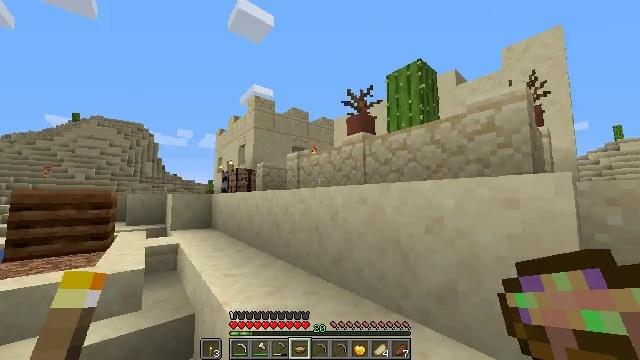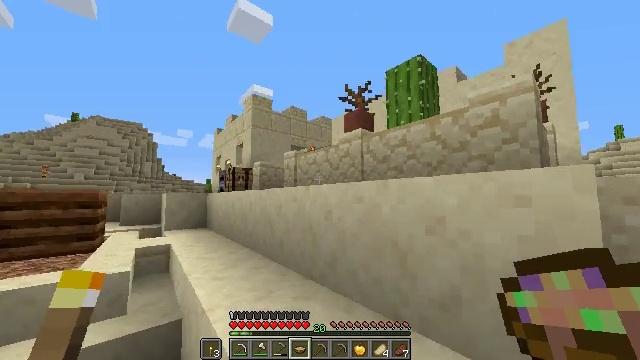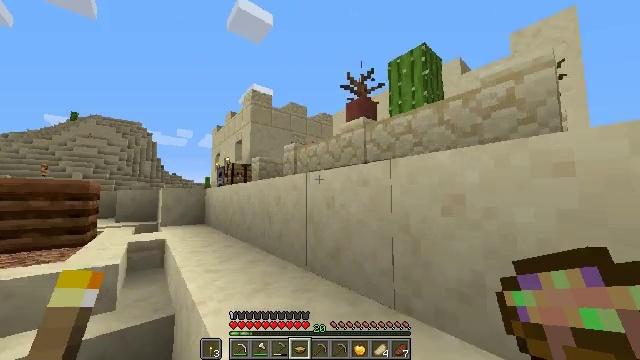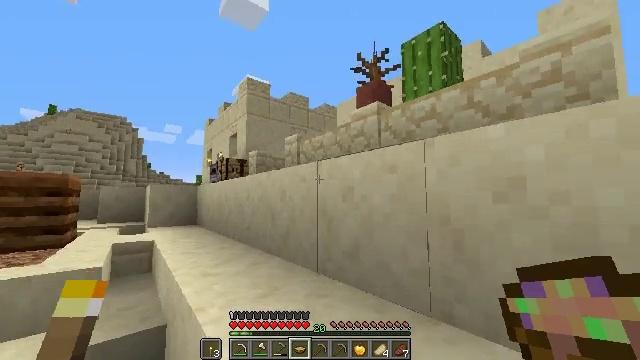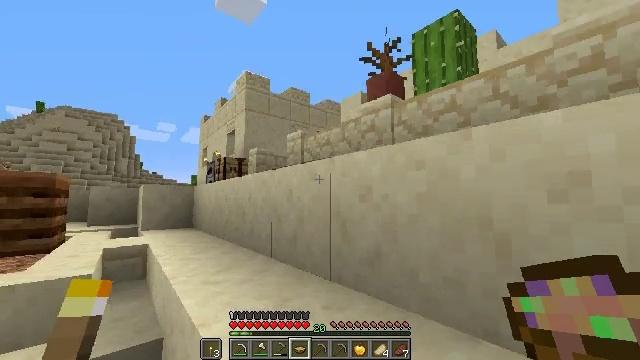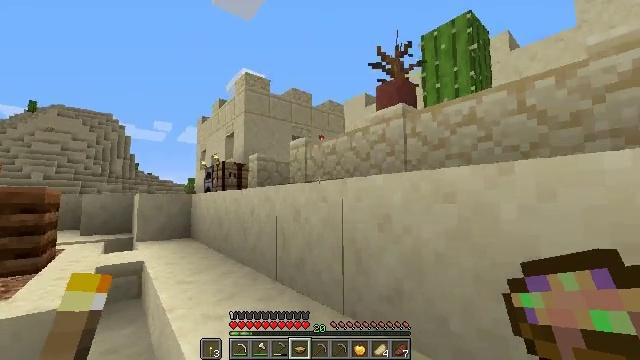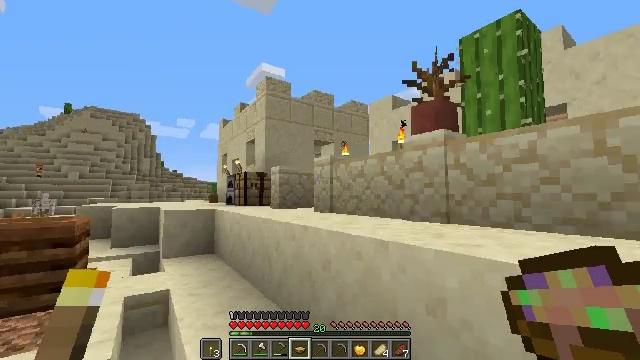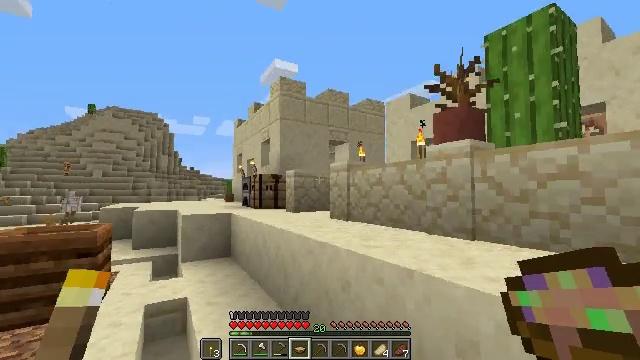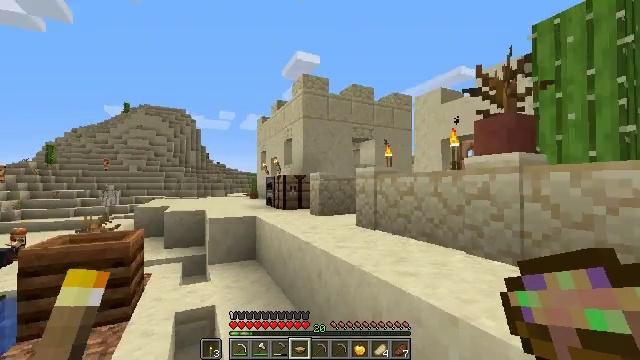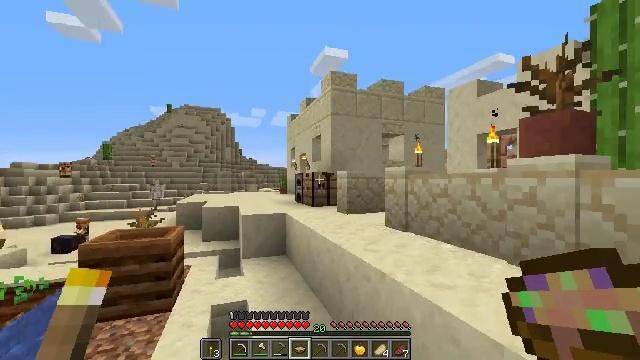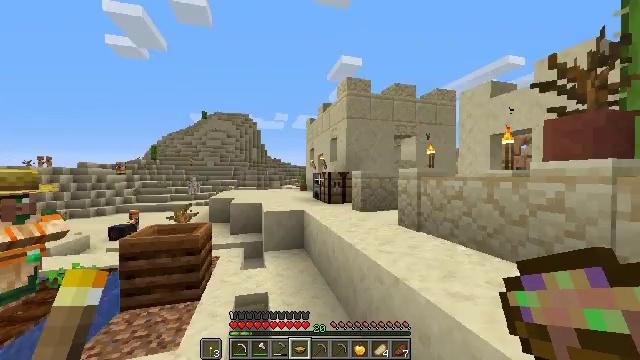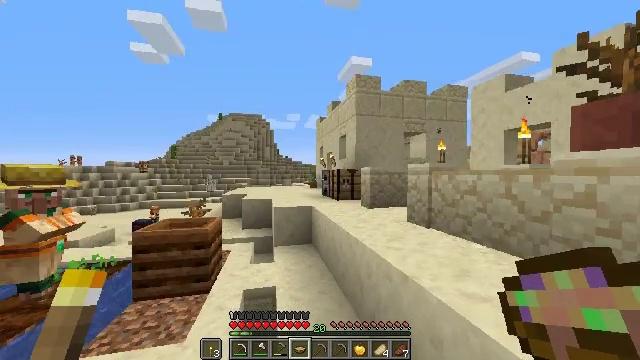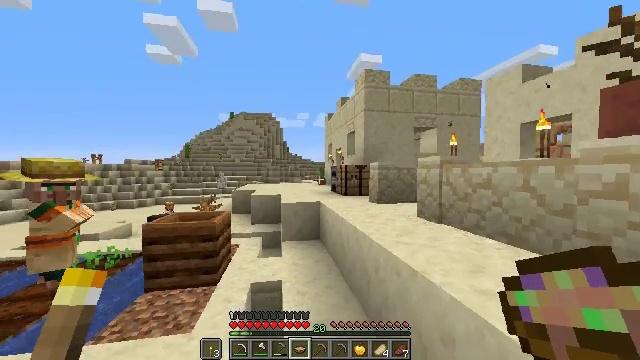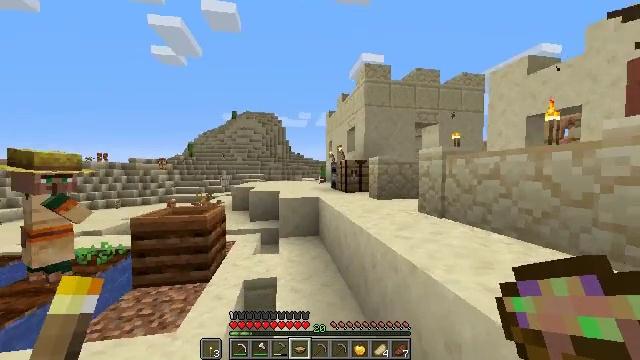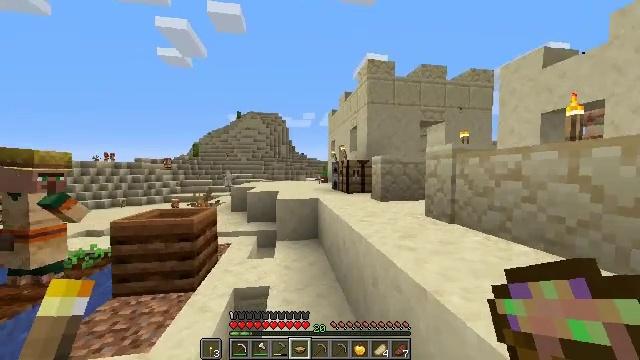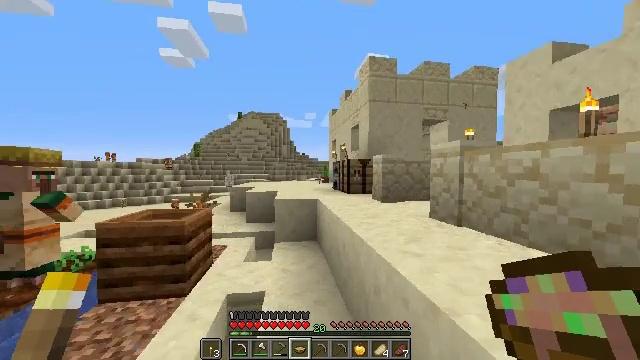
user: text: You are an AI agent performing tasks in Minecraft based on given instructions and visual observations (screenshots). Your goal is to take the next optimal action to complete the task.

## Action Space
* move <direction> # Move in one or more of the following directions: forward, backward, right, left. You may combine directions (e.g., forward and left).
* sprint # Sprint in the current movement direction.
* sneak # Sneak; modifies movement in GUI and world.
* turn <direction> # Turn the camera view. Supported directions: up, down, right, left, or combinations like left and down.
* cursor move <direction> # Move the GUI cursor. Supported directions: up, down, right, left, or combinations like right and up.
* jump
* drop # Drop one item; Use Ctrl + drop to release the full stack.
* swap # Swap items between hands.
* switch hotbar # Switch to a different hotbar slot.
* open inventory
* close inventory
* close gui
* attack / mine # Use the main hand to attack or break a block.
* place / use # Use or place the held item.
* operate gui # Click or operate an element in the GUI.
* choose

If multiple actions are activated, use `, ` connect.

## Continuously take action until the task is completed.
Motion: motion action
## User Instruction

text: Break the sandstone wall into pieces.
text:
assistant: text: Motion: move forward, sprint, jump
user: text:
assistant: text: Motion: move forward, sprint, jump
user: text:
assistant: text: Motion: move forward, sprint, jump
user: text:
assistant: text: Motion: move forward, sprint, jump
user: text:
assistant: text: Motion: move forward, sprint, jump
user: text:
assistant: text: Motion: move forward, sprint, turn left and down, jump
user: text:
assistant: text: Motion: move forward, sprint, turn left, jump
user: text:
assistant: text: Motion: move forward and move right, sprint, turn left and down, jump
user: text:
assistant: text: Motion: move forward and move right, sprint, turn left and down, jump
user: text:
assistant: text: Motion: move forward and move right, sprint, turn left, jump
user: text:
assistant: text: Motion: move forward and move right, sprint, turn left, jump
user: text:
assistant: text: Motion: move forward and move right, sprint, turn left, jump
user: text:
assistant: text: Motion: move forward, sprint
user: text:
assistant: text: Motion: move forward, sprint, turn left
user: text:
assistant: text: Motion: move forward, sprint
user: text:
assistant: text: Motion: move forward, sprint
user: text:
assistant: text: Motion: move forward, sprint
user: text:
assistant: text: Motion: move forward, sprint, jump
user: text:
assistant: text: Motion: move forward, sprint, jump
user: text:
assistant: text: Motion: move forward, sprint, jump
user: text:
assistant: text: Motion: move forward and move right, sprint, jump
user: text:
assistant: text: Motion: move forward and move right, sprint, jump
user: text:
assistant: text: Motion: move forward and move right, sprint, turn left, jump
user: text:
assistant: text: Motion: move forward and move right, sprint, turn left
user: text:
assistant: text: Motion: move forward and move right, sprint, turn left
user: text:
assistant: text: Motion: move forward and move right, sprint
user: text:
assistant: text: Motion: move forward and move right, sprint
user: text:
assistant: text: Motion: move forward, sprint
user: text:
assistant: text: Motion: move forward, sprint, jump
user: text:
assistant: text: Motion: move forward, sprint, jump